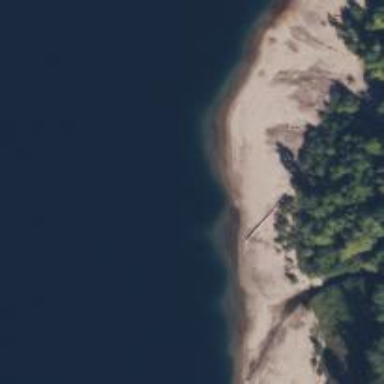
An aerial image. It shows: Sandy beach.